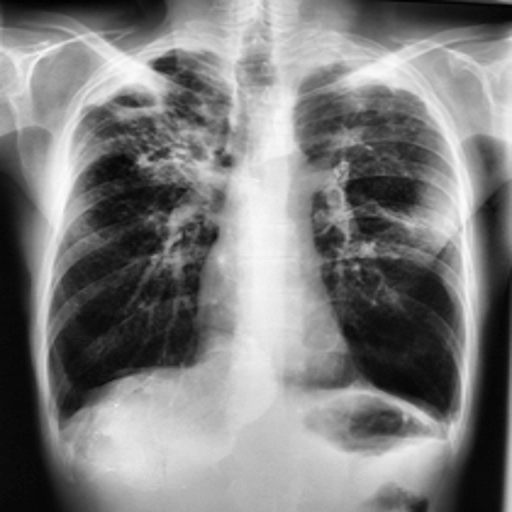
Finding: TUBERCULOSIS